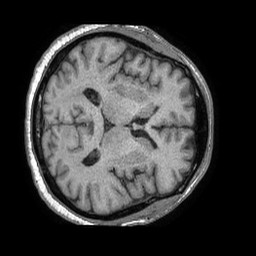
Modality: T1w
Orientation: axial
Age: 62
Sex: male
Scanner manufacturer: philips
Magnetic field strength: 1.5 T
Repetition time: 0.007659 s
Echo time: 0.003543 s